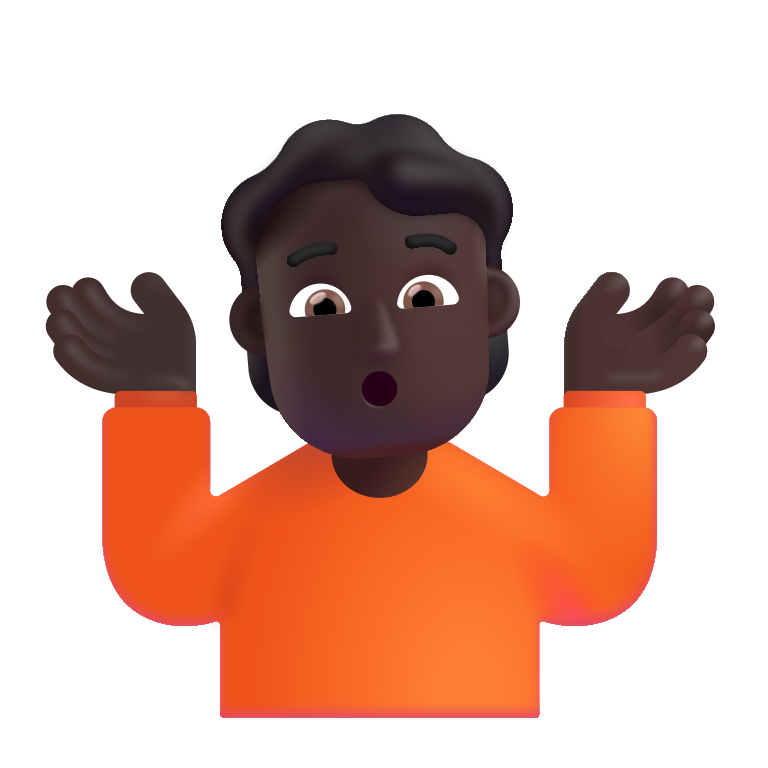
person shrugging color dark